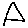
Label: triangle